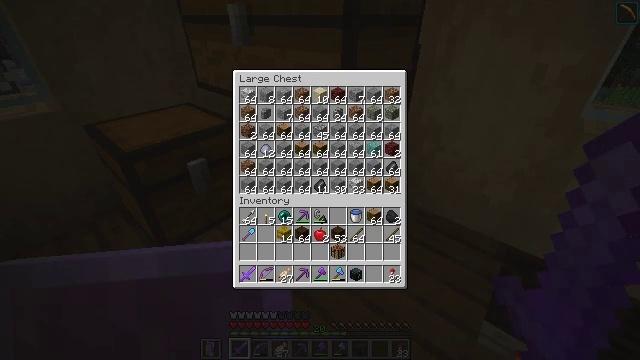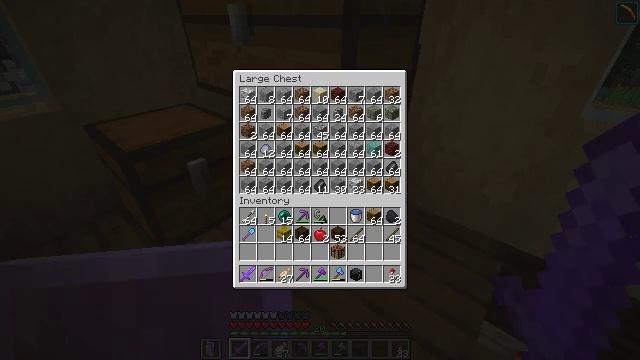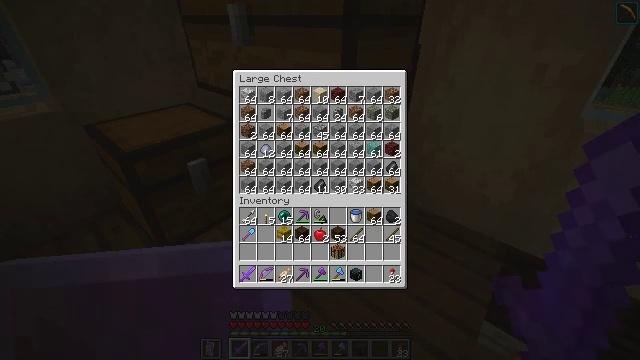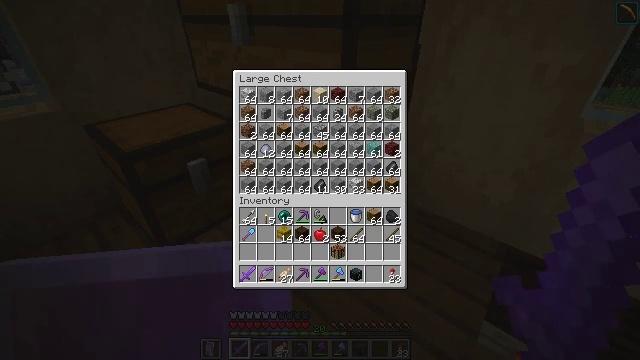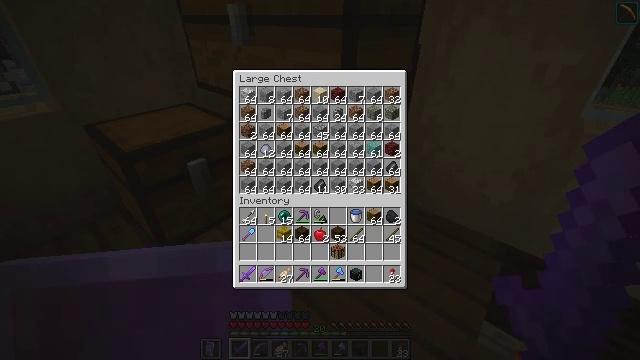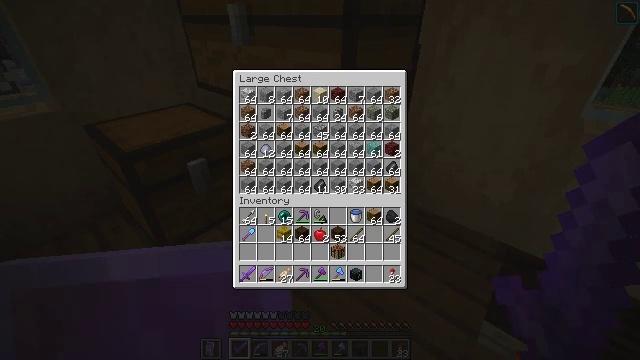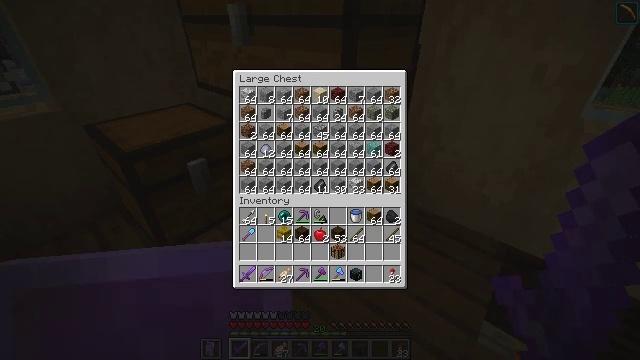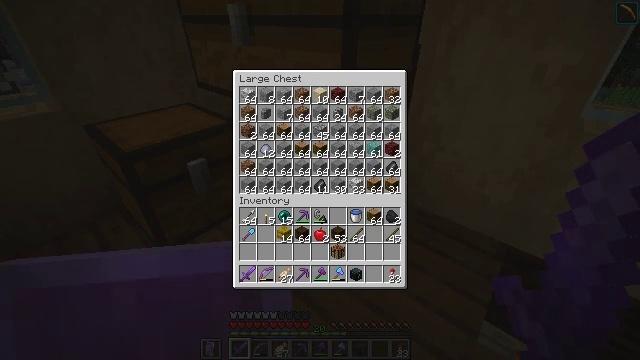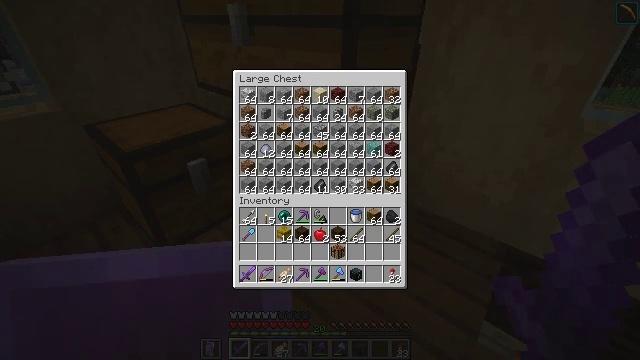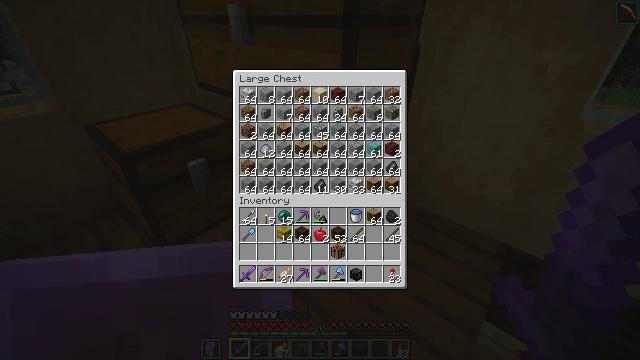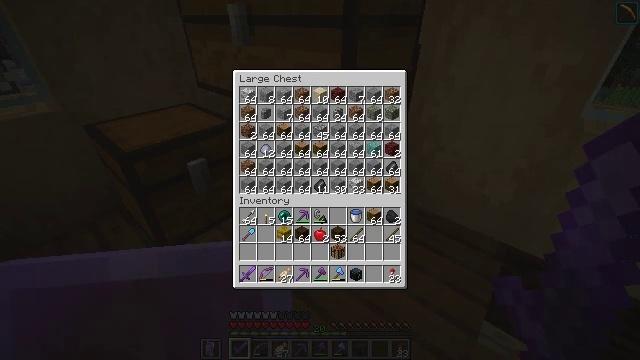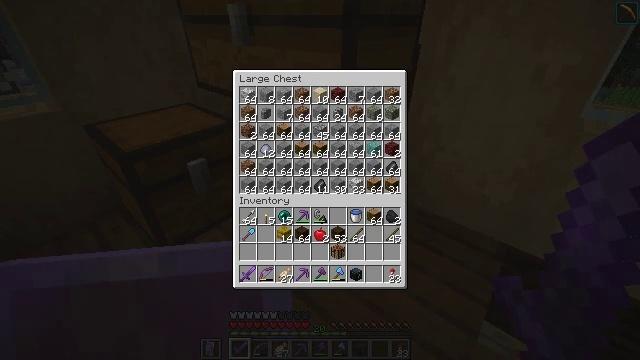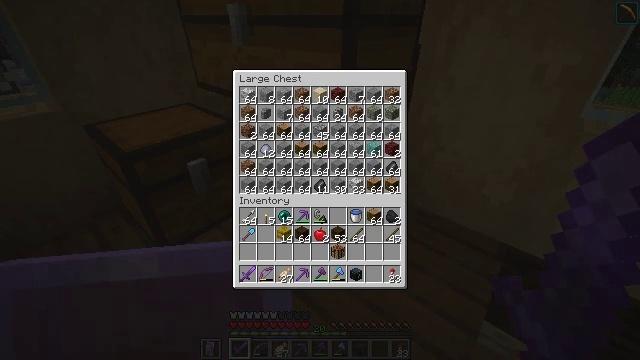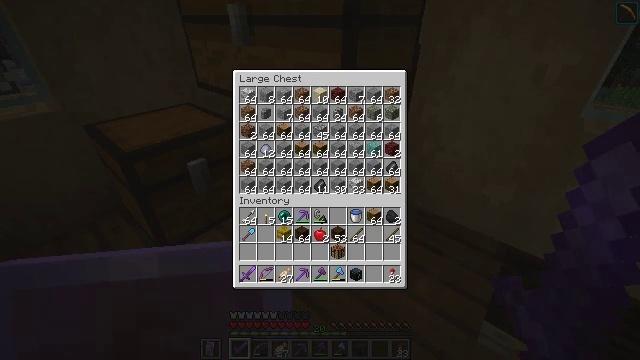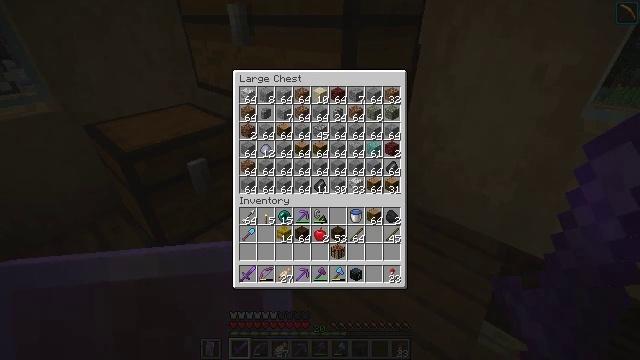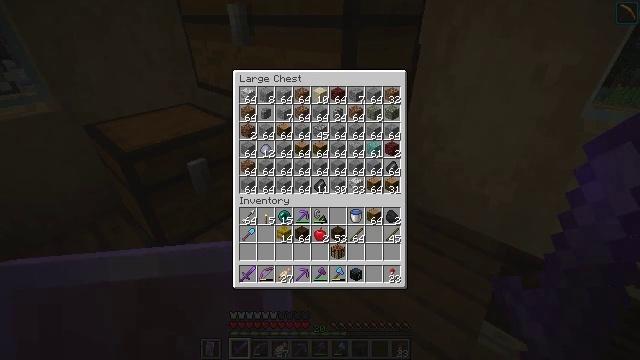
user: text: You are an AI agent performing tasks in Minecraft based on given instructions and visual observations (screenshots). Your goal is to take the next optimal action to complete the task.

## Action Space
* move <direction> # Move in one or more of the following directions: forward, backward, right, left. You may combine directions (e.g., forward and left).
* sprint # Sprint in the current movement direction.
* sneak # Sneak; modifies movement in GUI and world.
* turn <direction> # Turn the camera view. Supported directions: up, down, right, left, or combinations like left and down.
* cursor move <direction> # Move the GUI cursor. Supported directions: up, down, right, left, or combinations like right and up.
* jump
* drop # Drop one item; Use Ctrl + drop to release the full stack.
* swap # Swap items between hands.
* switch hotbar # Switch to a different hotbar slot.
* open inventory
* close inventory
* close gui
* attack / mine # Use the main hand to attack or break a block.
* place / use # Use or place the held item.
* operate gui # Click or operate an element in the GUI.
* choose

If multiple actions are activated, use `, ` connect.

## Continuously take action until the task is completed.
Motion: motion action
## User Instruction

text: Drop a netherrack.
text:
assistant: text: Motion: no_op
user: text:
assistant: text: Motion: no_op
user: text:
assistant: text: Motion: no_op
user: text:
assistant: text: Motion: no_op
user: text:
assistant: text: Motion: no_op
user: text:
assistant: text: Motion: no_op
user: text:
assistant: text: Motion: no_op
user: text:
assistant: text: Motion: no_op
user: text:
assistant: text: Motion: no_op
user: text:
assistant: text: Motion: no_op
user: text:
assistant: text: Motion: no_op
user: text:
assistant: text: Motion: no_op
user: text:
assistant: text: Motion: no_op
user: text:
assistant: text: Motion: no_op
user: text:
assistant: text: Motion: no_op
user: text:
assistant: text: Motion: no_op
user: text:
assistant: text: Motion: no_op
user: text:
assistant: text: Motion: no_op
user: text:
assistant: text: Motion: no_op
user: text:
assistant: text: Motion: no_op
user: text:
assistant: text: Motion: no_op
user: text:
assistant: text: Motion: cursor move up
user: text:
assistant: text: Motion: cursor move up
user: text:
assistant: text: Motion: no_op
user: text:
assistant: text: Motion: no_op
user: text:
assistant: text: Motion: no_op
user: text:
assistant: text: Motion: no_op
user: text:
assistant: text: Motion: cursor move up
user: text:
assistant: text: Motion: no_op
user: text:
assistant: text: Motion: no_op